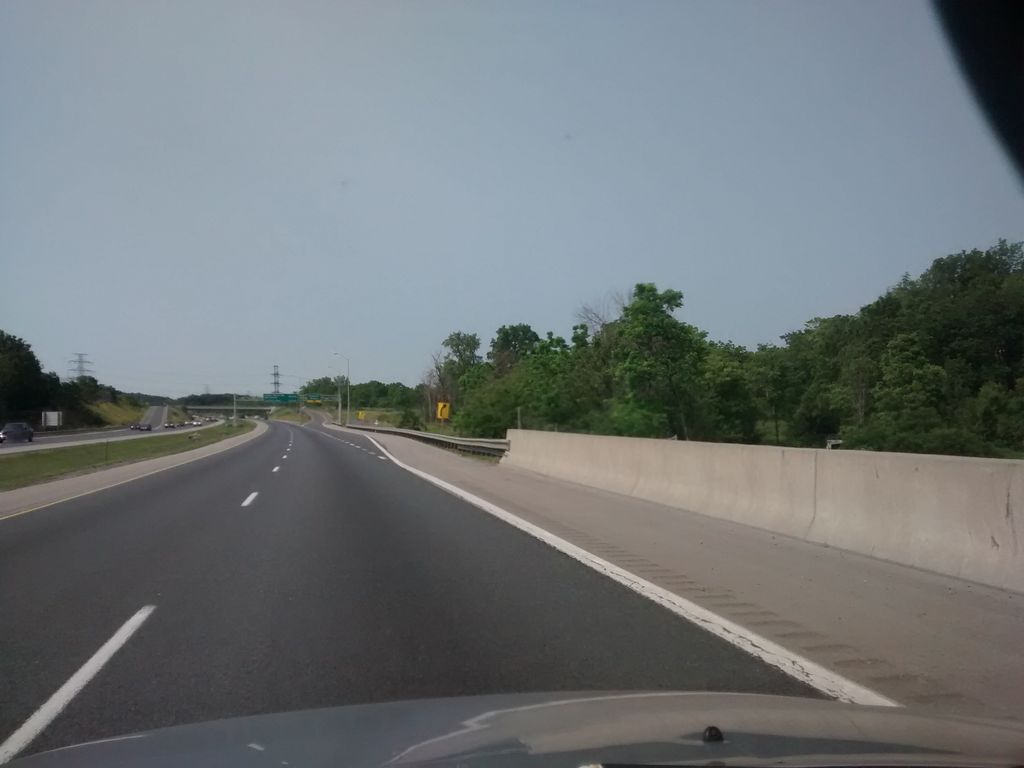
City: hamilton